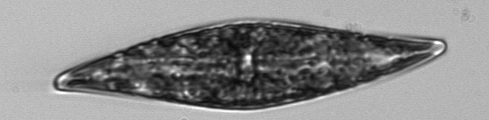
Label: Pleurosigma